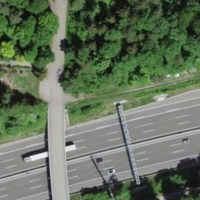
EUNIS habitat code: 57
Species observed at this site:
Milvus milvus
Euonymus europaeus
Symphoricarpos albus